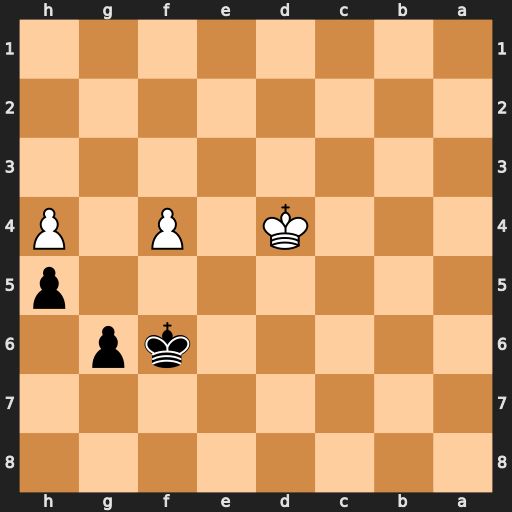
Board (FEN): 8/8/5kp1/7p/3K1P1P/8/8/8
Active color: b
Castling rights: -
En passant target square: -
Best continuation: Kf5 Ke3 Kg4 Ke4 Kxh4 f5 gxf5+